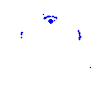
Particle: proton